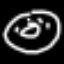
Label: donut